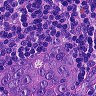
Metastatic tissue present: yes